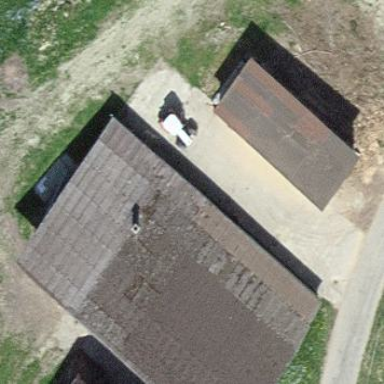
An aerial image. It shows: Shed.